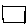
Label: square